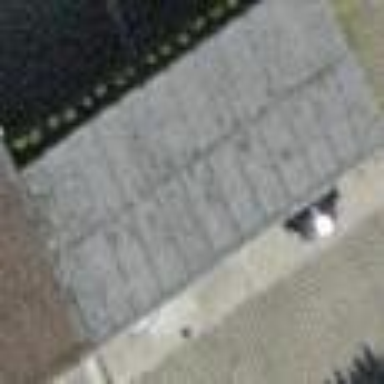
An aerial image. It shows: Group of garages.